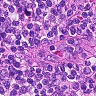
Metastatic tissue present: no